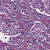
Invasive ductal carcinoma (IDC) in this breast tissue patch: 1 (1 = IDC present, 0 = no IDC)